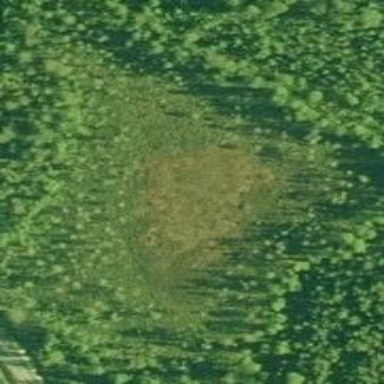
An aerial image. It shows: Swamp in wetland area.